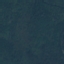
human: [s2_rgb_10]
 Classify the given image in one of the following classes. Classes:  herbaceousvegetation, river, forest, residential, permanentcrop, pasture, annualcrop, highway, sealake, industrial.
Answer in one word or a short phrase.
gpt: Forest